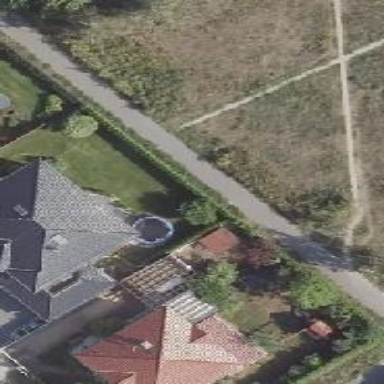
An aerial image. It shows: Footway covered with grass.